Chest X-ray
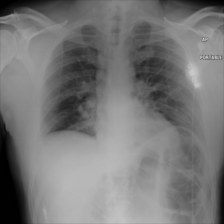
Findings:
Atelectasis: negative
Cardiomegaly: negative
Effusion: negative
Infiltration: negative
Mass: negative
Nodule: negative
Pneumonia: negative
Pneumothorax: negative
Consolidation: negative
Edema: negative
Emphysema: negative
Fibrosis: negative
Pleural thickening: negative
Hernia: negative